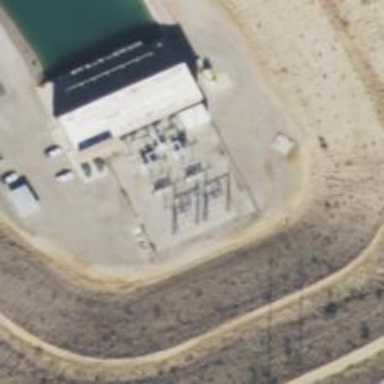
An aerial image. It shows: Switch used for power control.